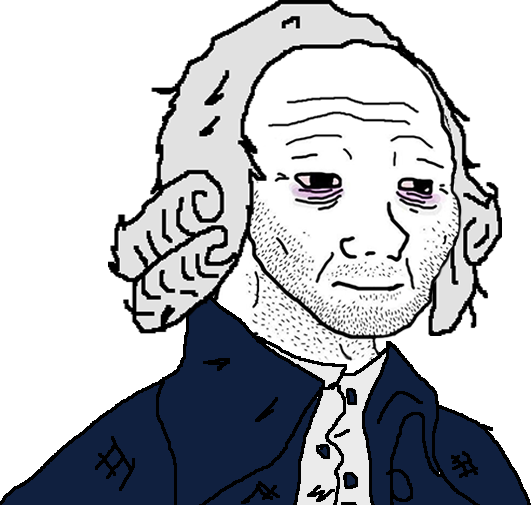
Label: 5_Doomer